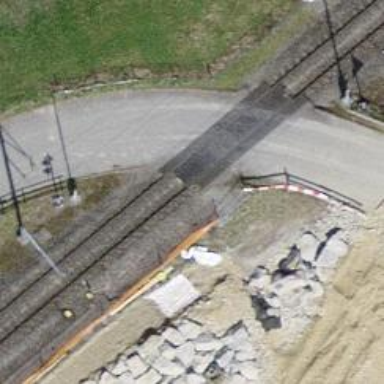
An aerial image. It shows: Full barrier at railway crossing.